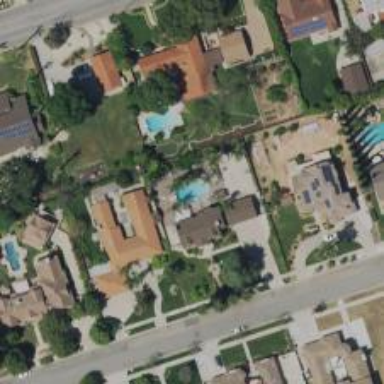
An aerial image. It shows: Swimming pool located in leisure land.